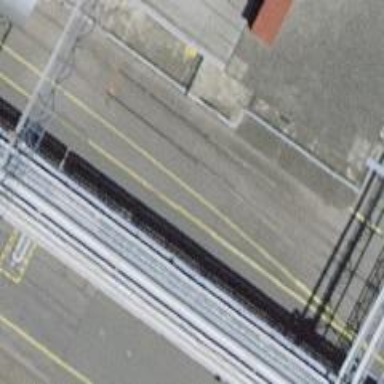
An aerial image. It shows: Railway switch.